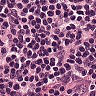
Metastatic tissue present: no